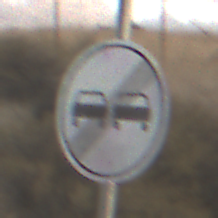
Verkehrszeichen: EndeUeberholverbot
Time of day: SunriseSunset
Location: Outdoor (RoadRail)
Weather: PartlyCloudy
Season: NotSpecified
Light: Natural